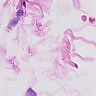
Metastatic tissue present: no